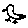
Label: bird